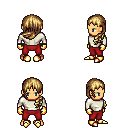
a pixel art fantasy rpg character, male body template, human, tanned skin, white long-sleeve shirt, red pants, blonde left-swept hairstyle, gold gloves, gold boots, four views (front, back, left, right), 2x2 character sprite sheet, small pixel art, hard edges, no anti-aliasing